Field crop: maize
Growth stage: 2
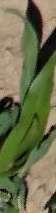
Species: maize